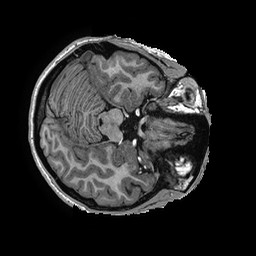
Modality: T1w
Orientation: axial
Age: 24
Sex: female
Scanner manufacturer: ge
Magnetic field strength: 3 T
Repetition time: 0.006952 s
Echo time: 0.00292 s